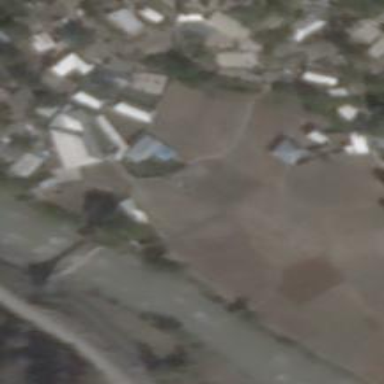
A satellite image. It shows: School.